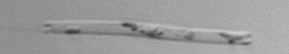
Label: Eucampia_morphytype1